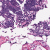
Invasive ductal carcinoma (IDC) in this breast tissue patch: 0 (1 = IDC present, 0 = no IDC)